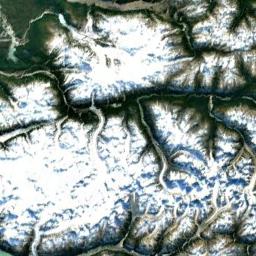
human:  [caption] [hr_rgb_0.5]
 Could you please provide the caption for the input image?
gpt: A lot of snow is on the snowberg .

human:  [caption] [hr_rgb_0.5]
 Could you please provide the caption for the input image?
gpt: The snowberg has some valley glaciers and the snowberg consist of lots of ridges and valleys .

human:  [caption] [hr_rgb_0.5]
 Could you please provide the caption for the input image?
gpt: The snow berg is consist of green plants and white snow .

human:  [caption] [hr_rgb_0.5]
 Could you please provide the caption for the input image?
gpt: The white snow on the snow-capped mountains is veined .

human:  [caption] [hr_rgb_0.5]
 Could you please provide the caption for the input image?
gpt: The snowberg is covered with snow and some green land .